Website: lowes
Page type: newsletter-management
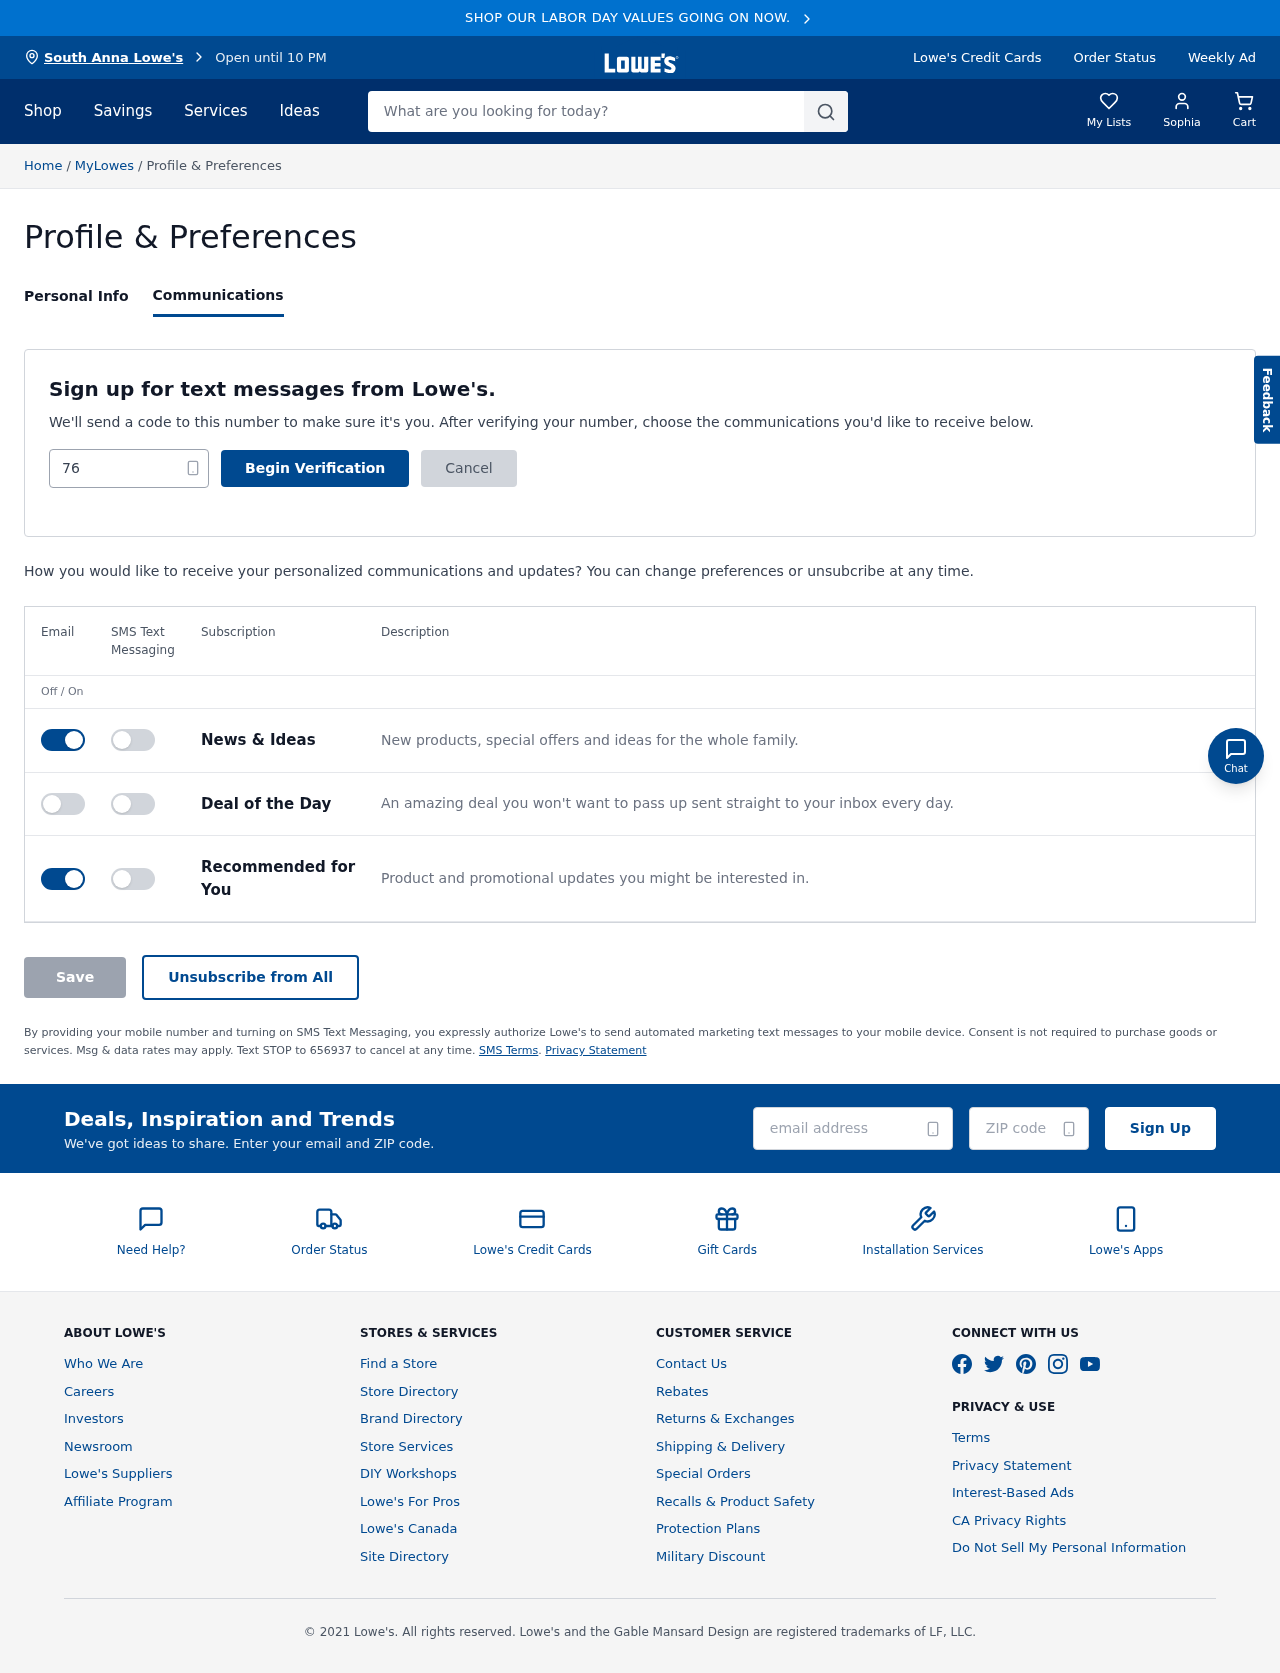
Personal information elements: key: PII_CITY
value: South Anna Lowe's
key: PII_EMAIL
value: sophiamoore@hotmail.com
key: PII_FIRSTNAME
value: Sophia
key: PII_PHONE
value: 7618939131
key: PII_POSTCODE
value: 39765
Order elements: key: ORDER_NUM_ITEMS
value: Cart
Search elements: key: HEADER_SEARCH
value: What are you looking for today?